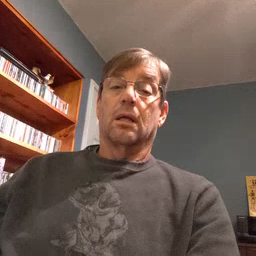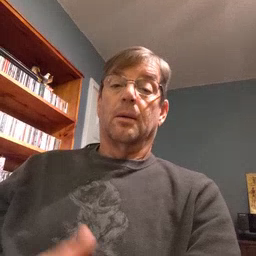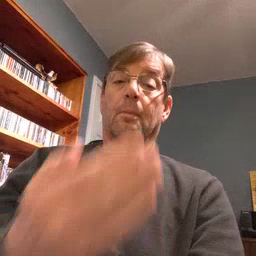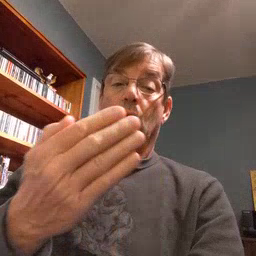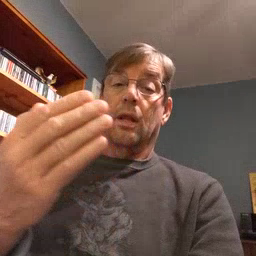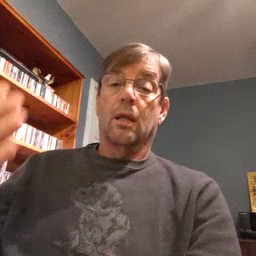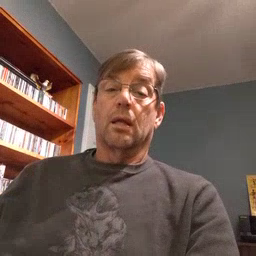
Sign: morning